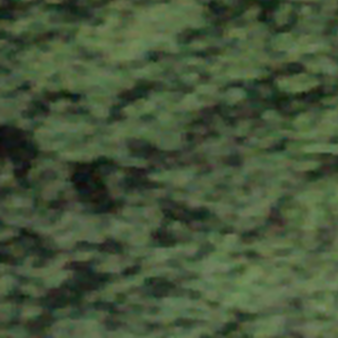
Label: other